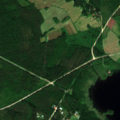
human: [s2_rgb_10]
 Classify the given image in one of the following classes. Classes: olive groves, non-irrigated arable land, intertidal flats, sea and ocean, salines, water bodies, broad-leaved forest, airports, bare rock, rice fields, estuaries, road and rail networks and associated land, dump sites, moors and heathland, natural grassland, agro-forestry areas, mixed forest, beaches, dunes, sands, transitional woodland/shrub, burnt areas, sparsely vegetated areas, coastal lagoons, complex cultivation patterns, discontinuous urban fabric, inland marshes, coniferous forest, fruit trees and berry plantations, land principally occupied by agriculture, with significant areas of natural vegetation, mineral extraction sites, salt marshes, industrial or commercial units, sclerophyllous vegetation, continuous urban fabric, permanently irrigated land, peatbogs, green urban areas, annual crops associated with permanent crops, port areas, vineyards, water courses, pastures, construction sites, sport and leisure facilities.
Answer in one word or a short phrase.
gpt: non-irrigated arable land, coniferous forest, mixed forest, transitional woodland/shrub, water bodies